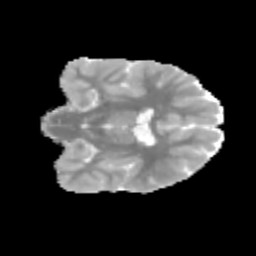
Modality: MD
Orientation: coronal
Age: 13
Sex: male
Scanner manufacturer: siemens
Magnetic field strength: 3 T
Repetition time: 3.8 s
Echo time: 0.07 s